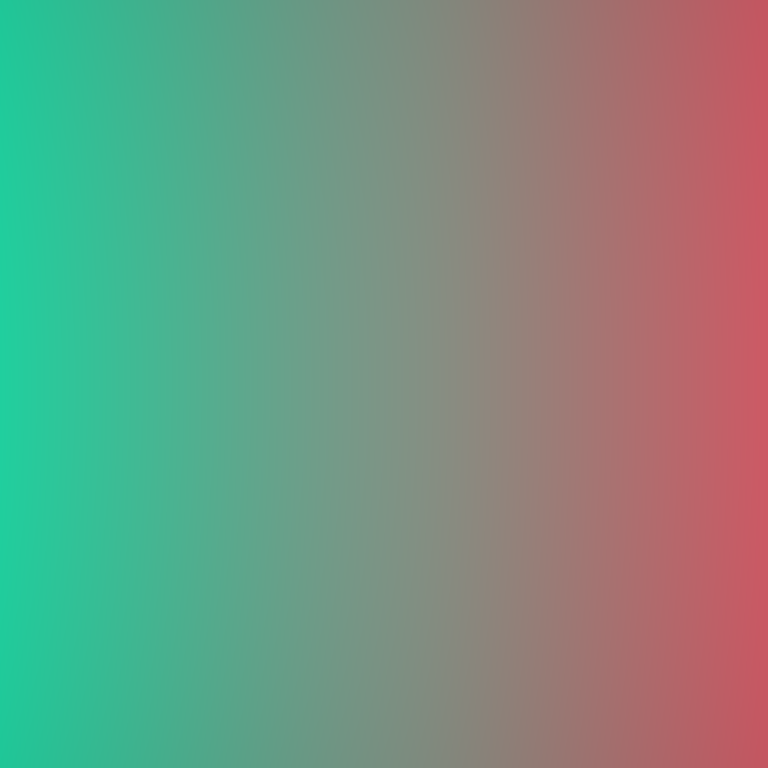
Abstract light effect, smooth gradient from teal to pink, calm atmosphere, soft blend, no room, no furniture, no objects.